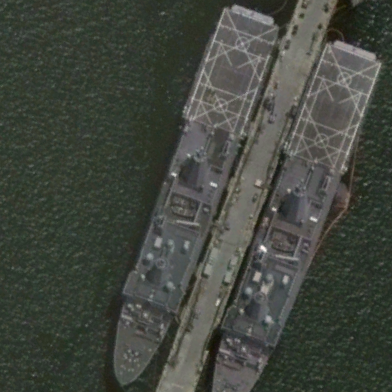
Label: combat